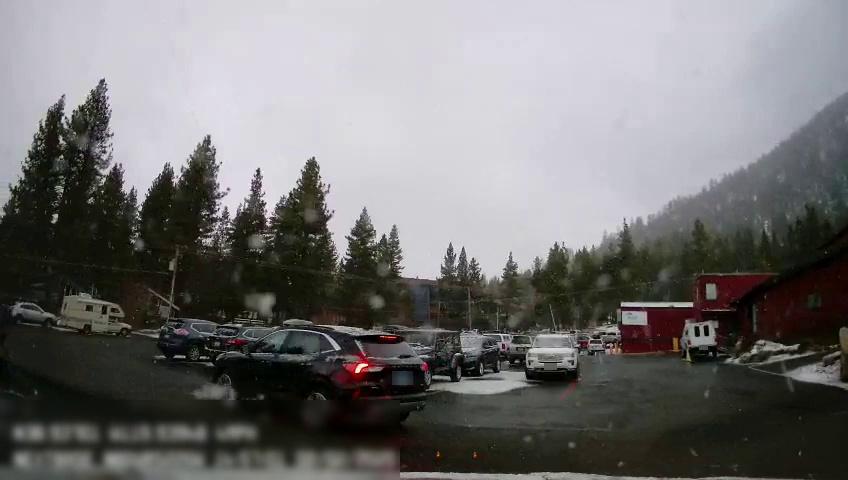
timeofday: Day
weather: Snowy
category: Vehicles | Car
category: Vehicles | Car
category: Vehicles | SUV
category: Vehicles | Other LV
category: Vehicles | SUV
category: Vehicles | Car
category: Vehicles | Car
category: Vehicles | SUV
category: Vehicles | SUV
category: Vehicles | Van
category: Vehicles | Car
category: Drivable Space